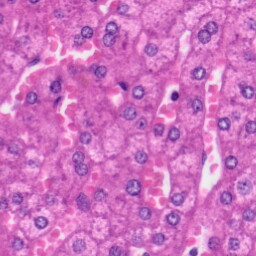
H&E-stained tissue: Liver